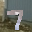
Label: 7